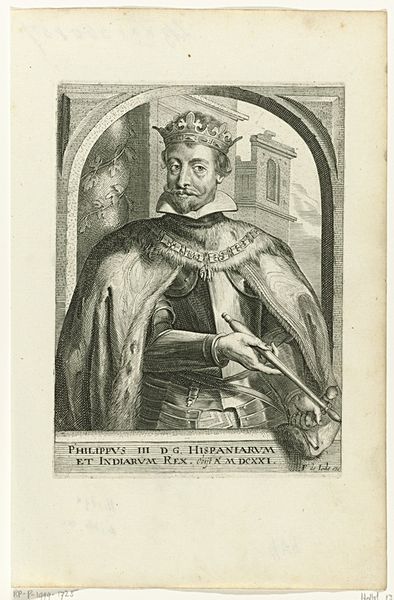
Titel: Portret van Filips III, koning van Spanje
Künstler: Pieter de (II) Jode
Standort: Amsterdam
Institution: Rijksmuseum
Schlagwörter: column, crown, king, white, black, print, spanish, drawing, castle, etching, beard, sceptre, mustache, vine, etch, mustasche, spainish, philipp